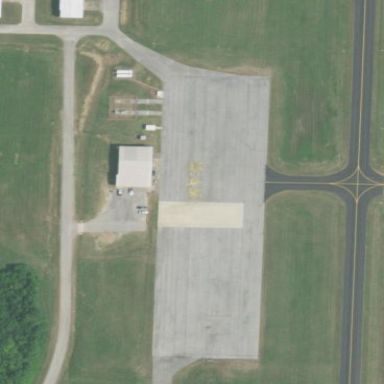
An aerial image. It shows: Apron at the airport.